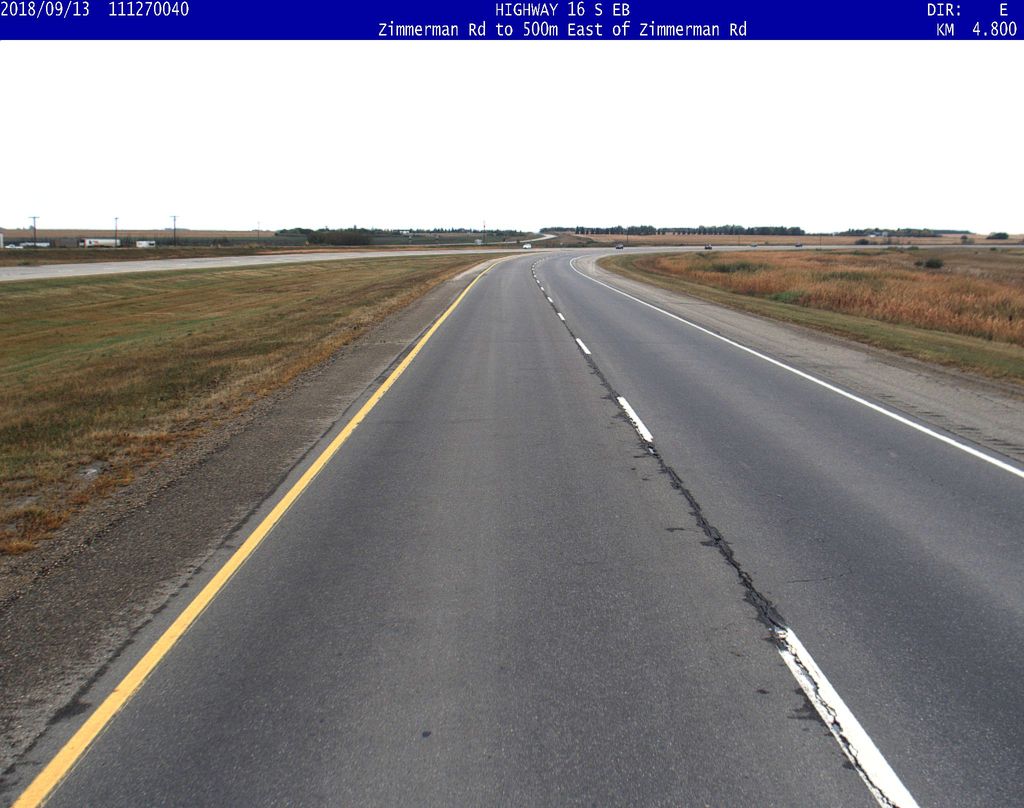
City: saskatoon